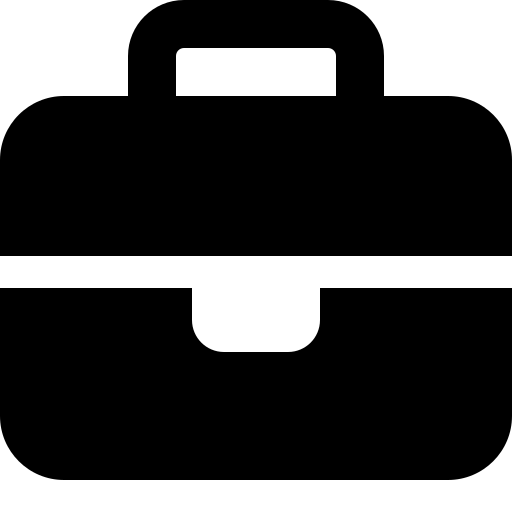
Tags: icon, FontAwesome, fa-icon, solid, briefcase